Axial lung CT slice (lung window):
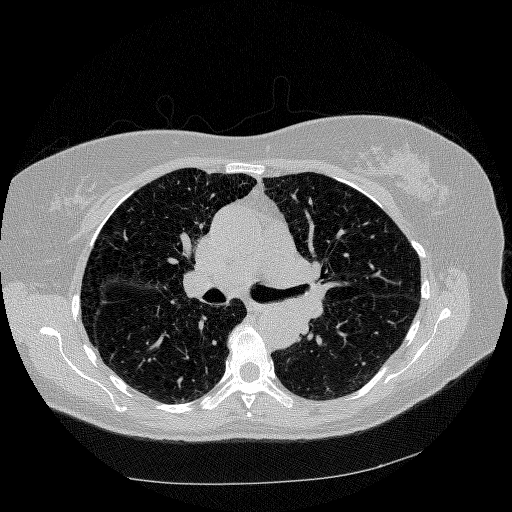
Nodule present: no